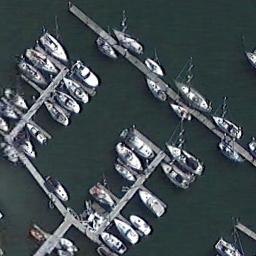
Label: harbor